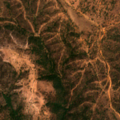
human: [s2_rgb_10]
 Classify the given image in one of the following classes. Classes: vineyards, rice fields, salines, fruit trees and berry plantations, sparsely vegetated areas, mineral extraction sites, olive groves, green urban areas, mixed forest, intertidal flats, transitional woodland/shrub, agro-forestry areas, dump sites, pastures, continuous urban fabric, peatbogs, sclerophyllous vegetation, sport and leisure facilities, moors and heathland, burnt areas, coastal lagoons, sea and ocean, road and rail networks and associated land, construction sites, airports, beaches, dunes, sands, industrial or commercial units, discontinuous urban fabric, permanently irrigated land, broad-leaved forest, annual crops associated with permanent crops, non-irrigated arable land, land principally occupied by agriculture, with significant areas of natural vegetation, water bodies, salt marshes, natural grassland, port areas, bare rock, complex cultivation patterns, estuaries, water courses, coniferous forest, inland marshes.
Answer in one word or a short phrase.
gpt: agro-forestry areas, broad-leaved forest